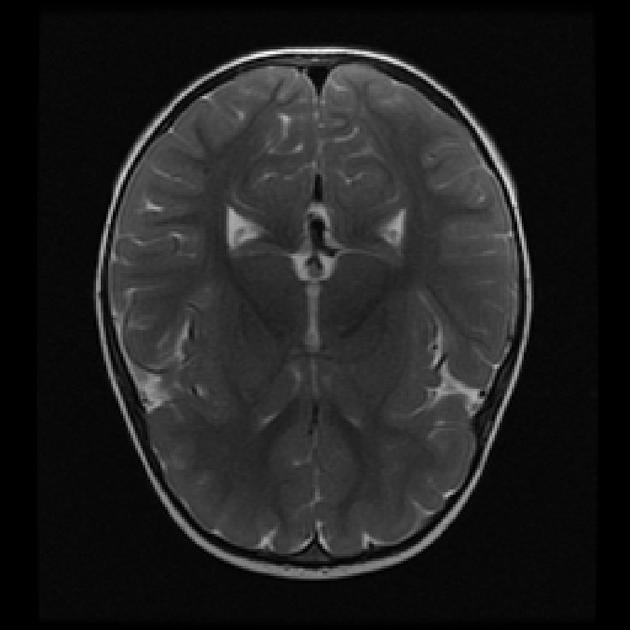
Label: notumor